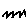
Label: zigzag